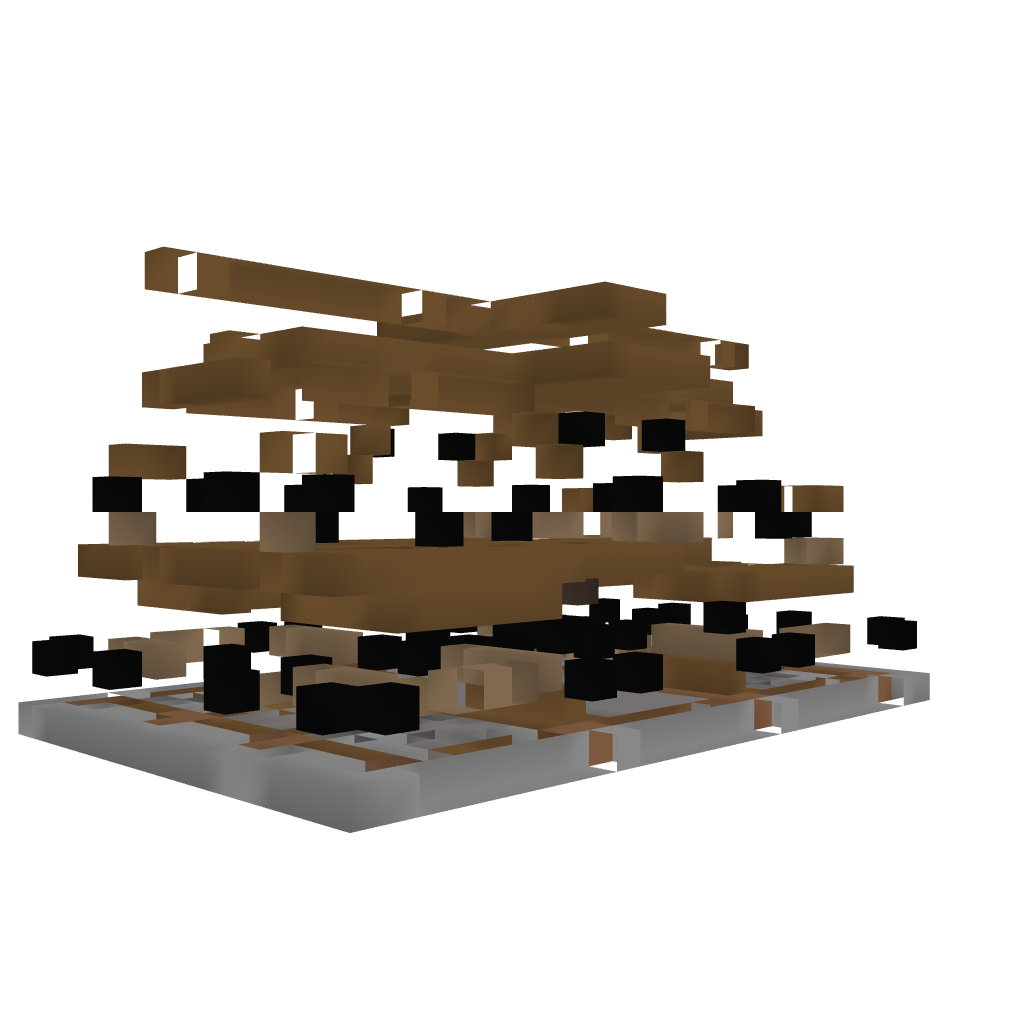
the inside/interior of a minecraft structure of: Rustic Barn